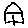
Label: house